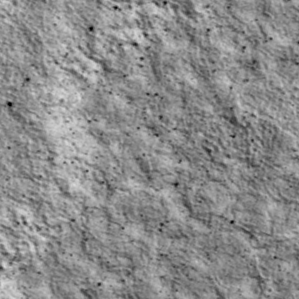
Label: non_frost